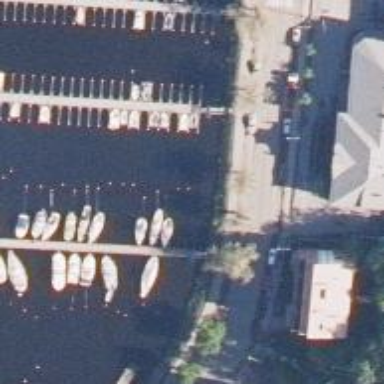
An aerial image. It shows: Pier with mooring facilities.